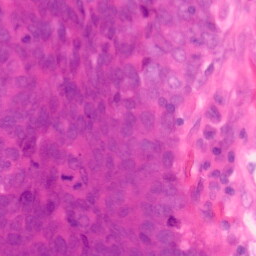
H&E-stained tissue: Colon